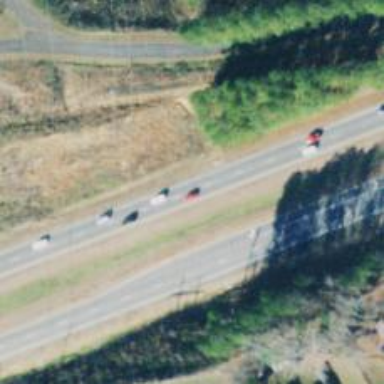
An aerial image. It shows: Trunk highway.